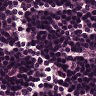
Metastatic tissue present: no